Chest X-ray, PA view. Patient: 64 years old, sex M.
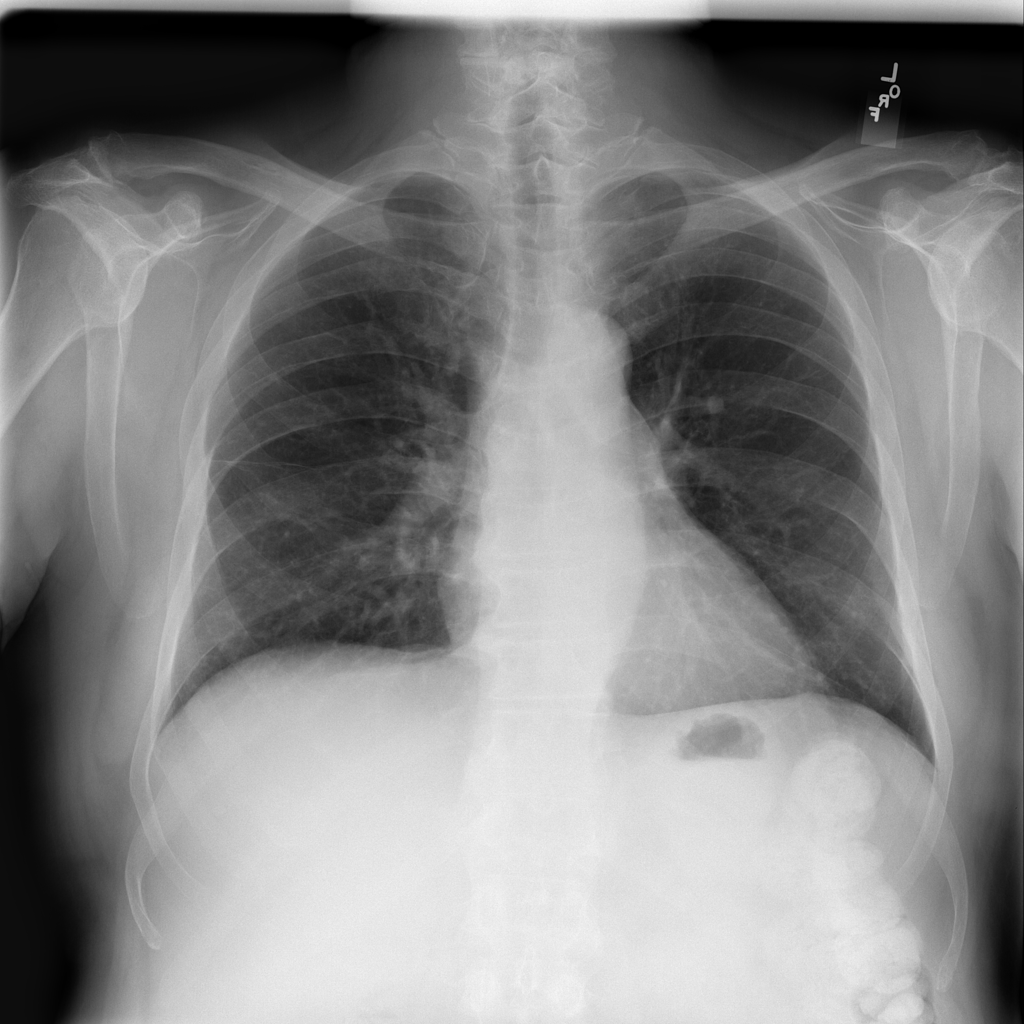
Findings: No Finding